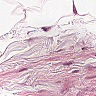
Metastatic tissue present: no